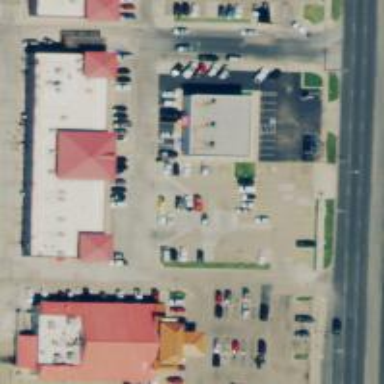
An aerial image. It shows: Parking space.